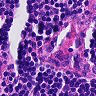
Metastatic tissue present: no